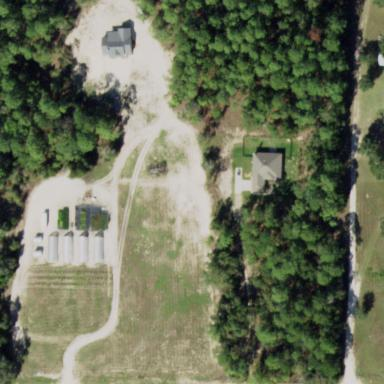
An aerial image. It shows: Plant nursery specializing in trees.